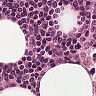
Metastatic tissue present: no